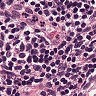
Metastatic tissue present: no